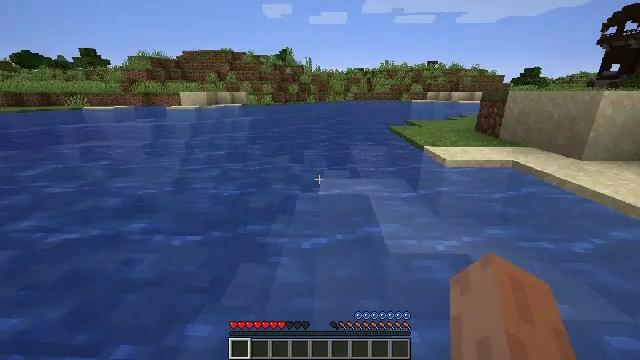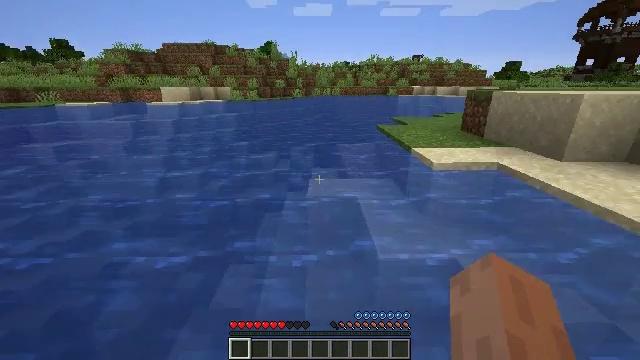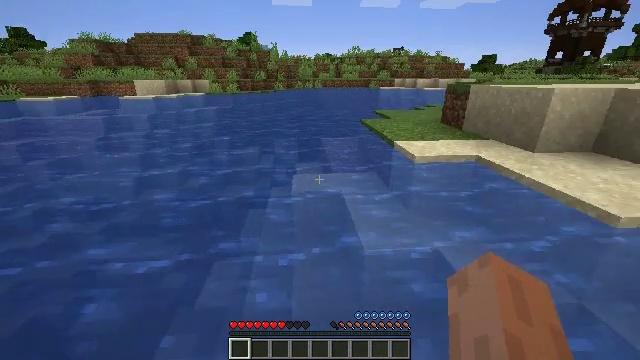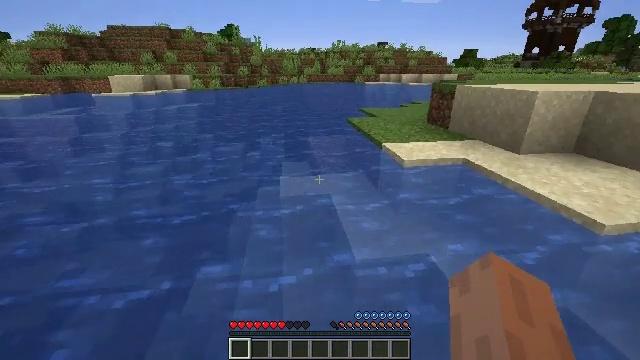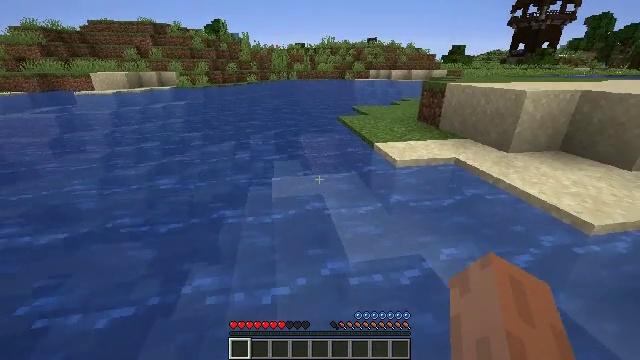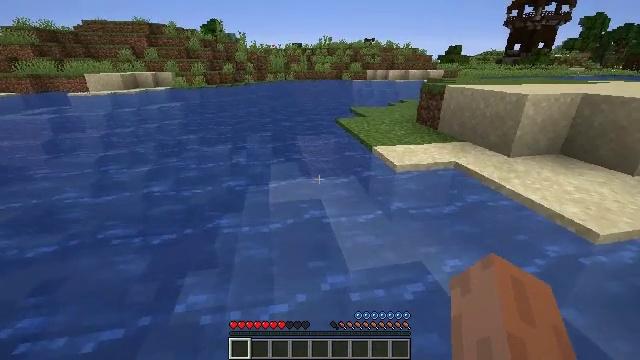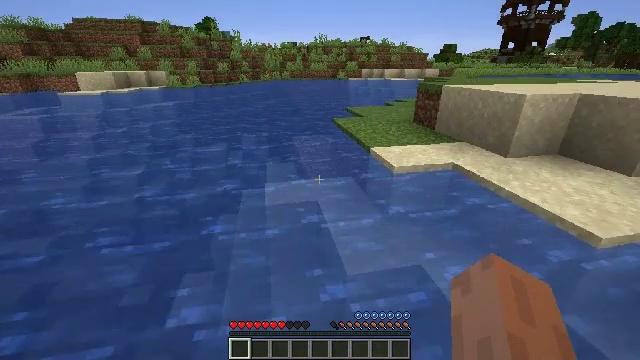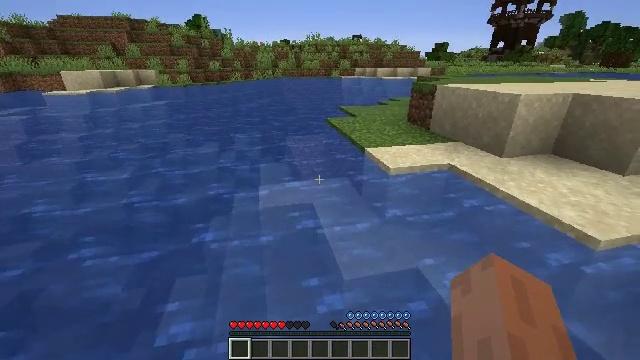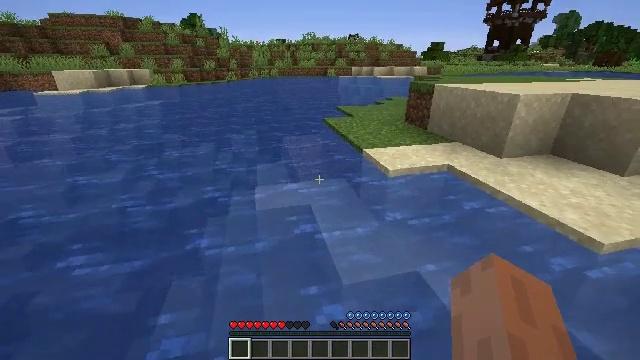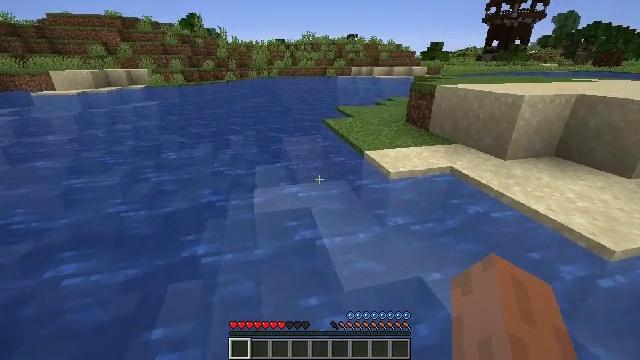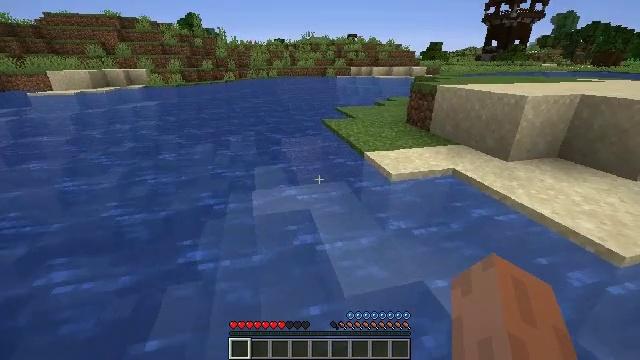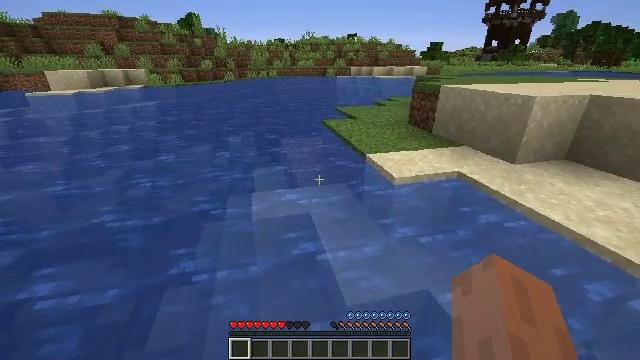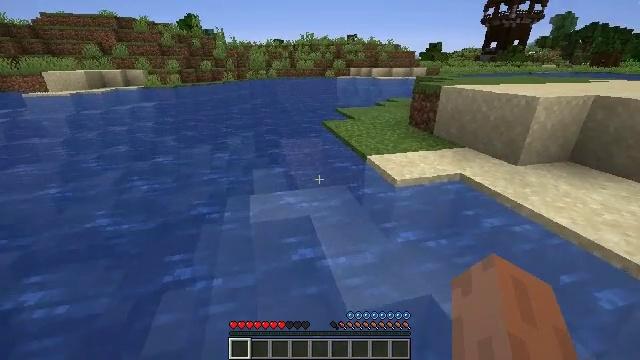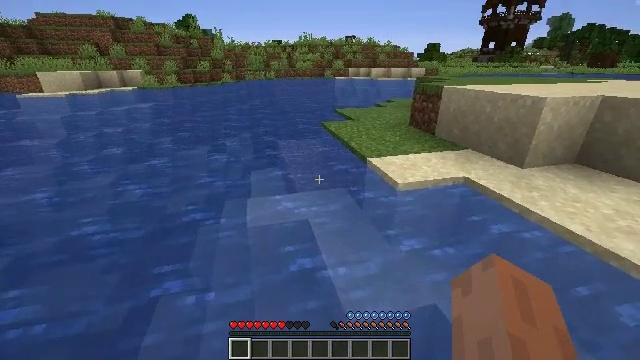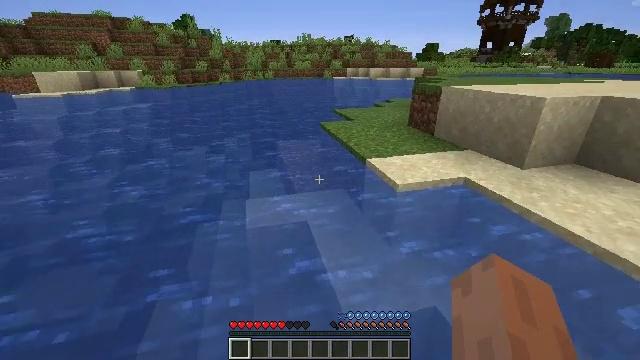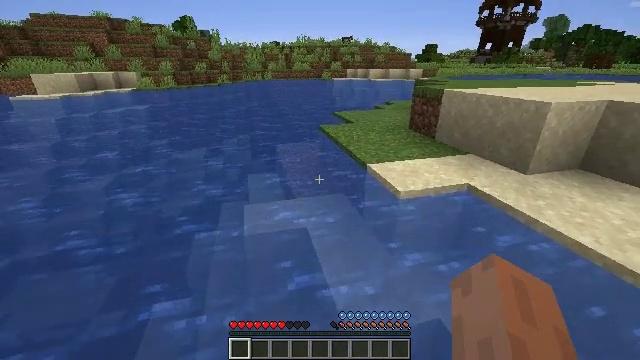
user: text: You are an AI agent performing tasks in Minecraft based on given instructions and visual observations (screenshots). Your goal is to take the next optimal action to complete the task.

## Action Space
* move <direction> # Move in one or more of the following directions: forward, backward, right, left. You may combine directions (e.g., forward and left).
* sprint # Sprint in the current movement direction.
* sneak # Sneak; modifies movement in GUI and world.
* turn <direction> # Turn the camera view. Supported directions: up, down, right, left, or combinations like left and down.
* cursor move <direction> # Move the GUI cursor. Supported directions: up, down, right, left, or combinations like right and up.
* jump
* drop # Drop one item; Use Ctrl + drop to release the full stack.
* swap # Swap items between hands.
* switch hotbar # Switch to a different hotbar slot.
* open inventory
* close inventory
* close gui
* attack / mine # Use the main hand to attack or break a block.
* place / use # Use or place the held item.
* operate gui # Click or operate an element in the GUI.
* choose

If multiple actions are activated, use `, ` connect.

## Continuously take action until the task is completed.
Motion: motion action
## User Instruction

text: Collect birch planks from structures.
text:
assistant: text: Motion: move forward, turn right and down, attack / mine
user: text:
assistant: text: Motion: move forward, turn right and down, attack / mine
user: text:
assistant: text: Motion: move forward, turn right and down, attack / mine
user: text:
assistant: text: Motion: move forward, turn right, attack / mine
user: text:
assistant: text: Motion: move forward, attack / mine
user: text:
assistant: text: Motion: move forward, attack / mine
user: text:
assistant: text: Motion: move forward, turn right, attack / mine
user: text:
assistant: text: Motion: move forward, attack / mine
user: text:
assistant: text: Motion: move forward, attack / mine
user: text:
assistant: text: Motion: move forward, attack / mine
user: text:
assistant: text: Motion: move forward, attack / mine
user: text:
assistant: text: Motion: move forward, attack / mine
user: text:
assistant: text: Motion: move forward, attack / mine
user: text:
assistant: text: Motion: move forward, attack / mine, jump
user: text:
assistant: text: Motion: move forward, attack / mine, jump
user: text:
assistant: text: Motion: move forward, attack / mine, jump
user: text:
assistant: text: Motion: move forward, attack / mine, jump
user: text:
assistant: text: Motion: move forward, attack / mine, jump
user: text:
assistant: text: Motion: move forward, attack / mine, jump
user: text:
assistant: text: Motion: move forward, attack / mine, jump
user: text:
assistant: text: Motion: move forward, attack / mine, jump
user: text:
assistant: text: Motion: move forward, attack / mine, jump
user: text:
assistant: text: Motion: move forward, attack / mine
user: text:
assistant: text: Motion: move forward, attack / mine
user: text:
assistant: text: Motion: move forward, attack / mine
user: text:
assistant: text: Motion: move forward, turn right, attack / mine
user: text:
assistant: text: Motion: move forward, turn right, attack / mine
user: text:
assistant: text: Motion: move forward, turn right and up, attack / mine
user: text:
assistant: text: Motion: move forward, turn right and up, attack / mine
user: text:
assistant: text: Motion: move forward, turn right and up, attack / mine